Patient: sex M, age 57
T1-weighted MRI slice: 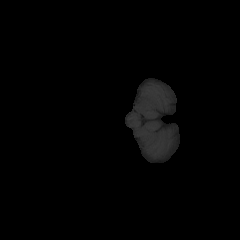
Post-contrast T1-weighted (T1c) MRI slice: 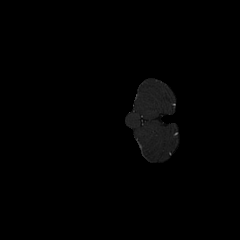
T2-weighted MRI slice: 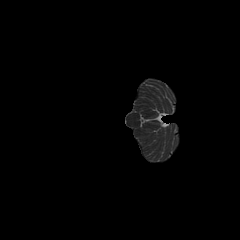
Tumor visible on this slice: no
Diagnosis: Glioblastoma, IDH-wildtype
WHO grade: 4